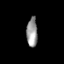
Tissue: prostate
Cell type: Fibroblasts
Senescence score: 0.7016
Nuclear area (px): 314
Mean DAPI intensity: 151.293